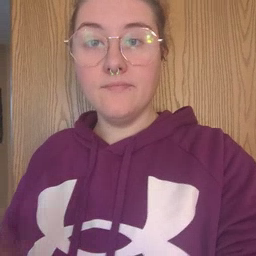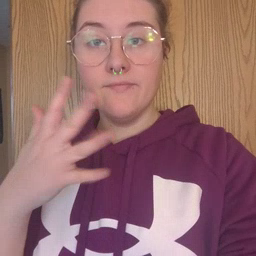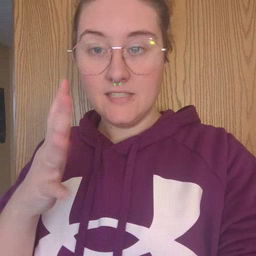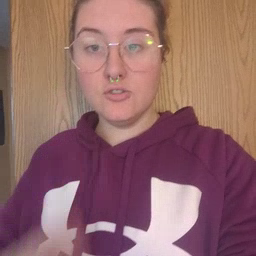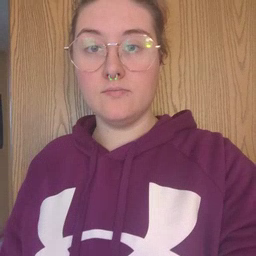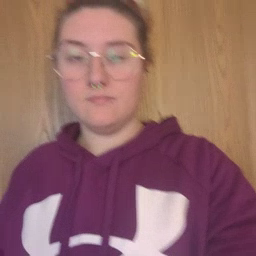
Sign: finish